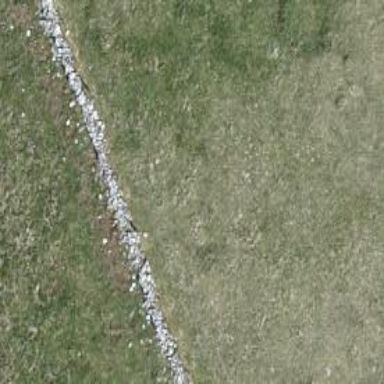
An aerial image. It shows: Wall made of dry stone.